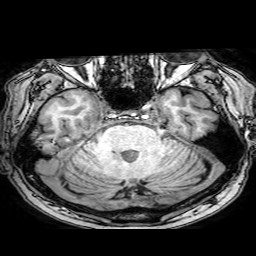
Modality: T1w
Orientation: coronal
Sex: male
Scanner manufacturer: philips
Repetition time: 0.008229 s
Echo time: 0.00381 s